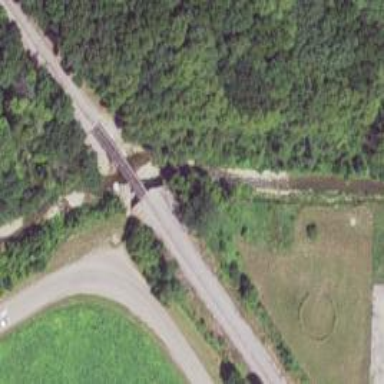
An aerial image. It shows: Single-track railway bridge.